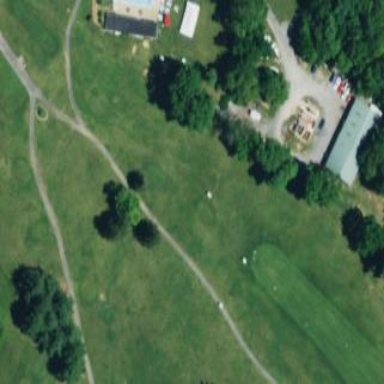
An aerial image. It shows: Golf tee on grassy land.